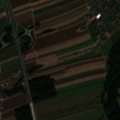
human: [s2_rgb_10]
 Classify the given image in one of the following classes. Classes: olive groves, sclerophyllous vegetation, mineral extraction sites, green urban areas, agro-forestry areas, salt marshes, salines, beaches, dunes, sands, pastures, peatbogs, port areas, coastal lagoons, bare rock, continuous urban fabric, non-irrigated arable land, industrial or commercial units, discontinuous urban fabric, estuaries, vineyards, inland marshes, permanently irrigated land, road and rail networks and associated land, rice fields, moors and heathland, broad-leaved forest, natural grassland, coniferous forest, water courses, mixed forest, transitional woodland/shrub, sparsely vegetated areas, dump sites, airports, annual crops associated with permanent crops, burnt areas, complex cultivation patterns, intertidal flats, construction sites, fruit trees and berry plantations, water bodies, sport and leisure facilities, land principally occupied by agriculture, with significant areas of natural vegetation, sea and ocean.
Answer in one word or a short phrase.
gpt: discontinuous urban fabric, industrial or commercial units, non-irrigated arable land, land principally occupied by agriculture, with significant areas of natural vegetation, broad-leaved forest